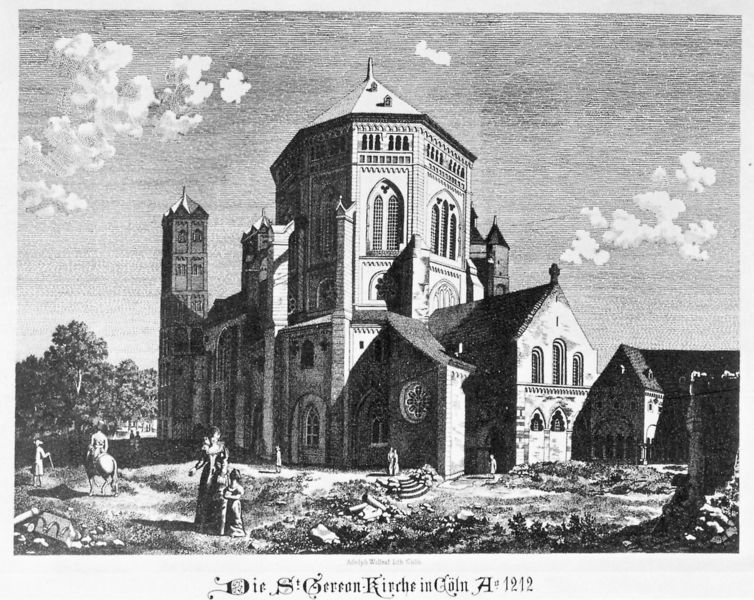
Titel: St. Gereon von Nordwesten gesehen nach teilweisem Abbruch des Kreuzganges
Künstler: Adolph Wallraf
Schlagwörter: himmel, mann, schatten, weiß, wolken, bäume, kirchturm, landschaft, menschen, mädchen, stadt, fenster, frau, schwarz, haus, weg, mensch, bild, busch, büsche, kirche, wege, kind, gotik, kinder, pferd, reiter, turm, fassade, grafik, graphik, treppe, türme, druck, druckgraphik, druckgrafik, schraffur, stich, text, kathedrale, rosette, mittelalter, romanik, spaziergänger, streben, oktogon, lanzettfenster, fesnter, bauwerk, zentralbau, gotteshaus, köln, 1212, st. gereon, gereon, estufen, st gereon